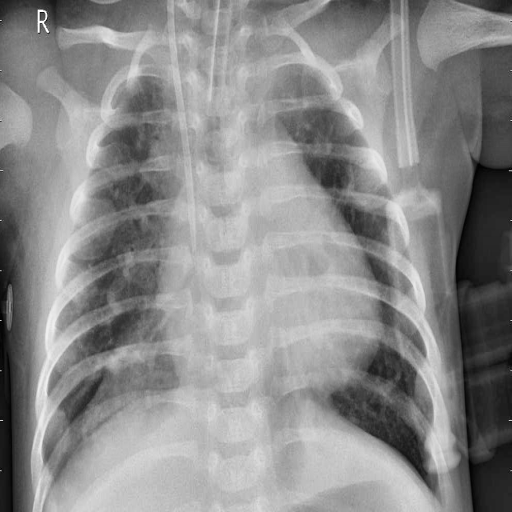
Finding: PNEUMONIA